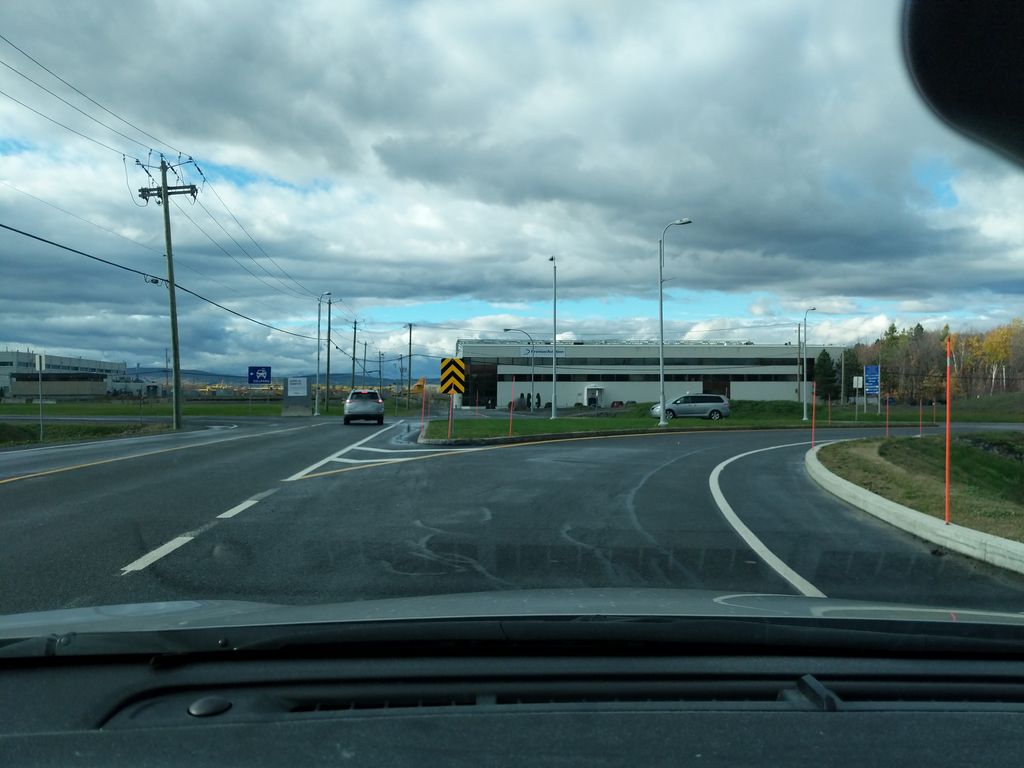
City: quebec_city